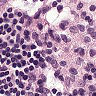
Metastatic tissue present: no